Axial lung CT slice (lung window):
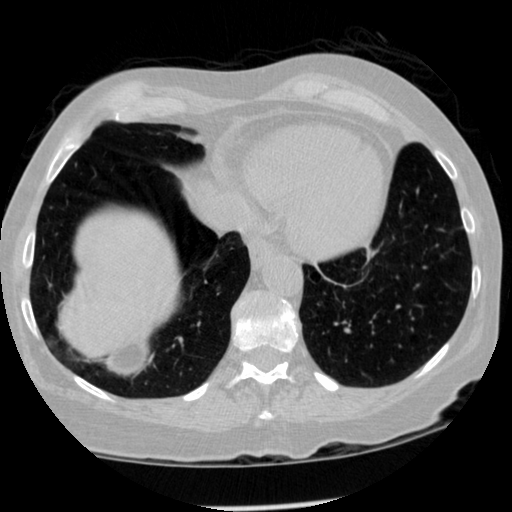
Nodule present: no